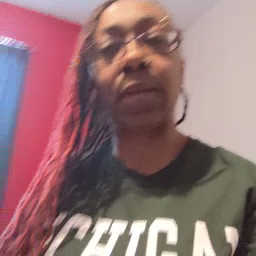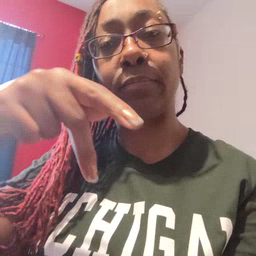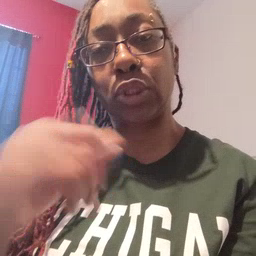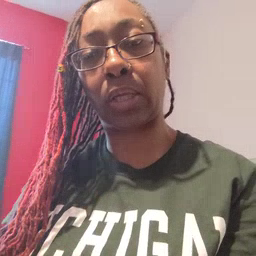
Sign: pajamas